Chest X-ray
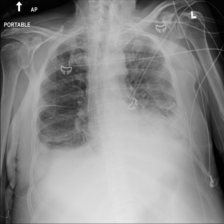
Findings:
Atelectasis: negative
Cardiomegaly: negative
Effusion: positive
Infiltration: negative
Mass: negative
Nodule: negative
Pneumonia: negative
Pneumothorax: negative
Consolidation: negative
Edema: negative
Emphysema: negative
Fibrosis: negative
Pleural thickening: negative
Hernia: negative